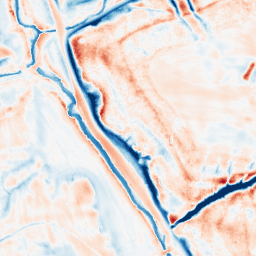
Category: trend_removal
Decomposition family: local_polynomial
Decomposition parameters: window_size: 21
degree: 1
Upsampling method: quartic
Upsampling parameters: scale: 4
Upsampling scale: 4